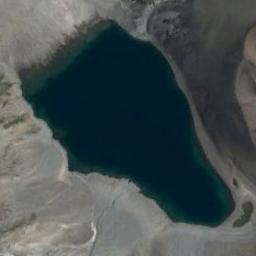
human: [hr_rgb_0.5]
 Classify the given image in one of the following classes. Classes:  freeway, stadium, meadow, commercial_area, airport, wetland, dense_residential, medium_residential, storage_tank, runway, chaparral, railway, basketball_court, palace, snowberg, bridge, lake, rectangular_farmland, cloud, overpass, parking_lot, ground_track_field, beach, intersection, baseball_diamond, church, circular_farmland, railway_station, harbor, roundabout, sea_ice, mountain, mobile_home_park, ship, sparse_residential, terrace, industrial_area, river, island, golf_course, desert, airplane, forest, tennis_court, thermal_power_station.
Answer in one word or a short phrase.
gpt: lake